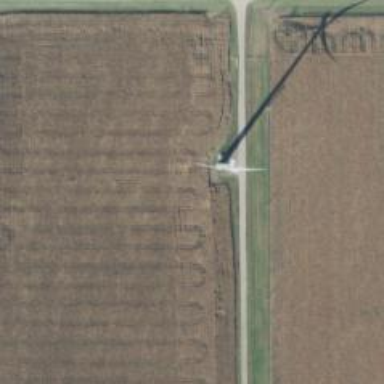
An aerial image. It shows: Wind generator using horizontal axis wind turbines.